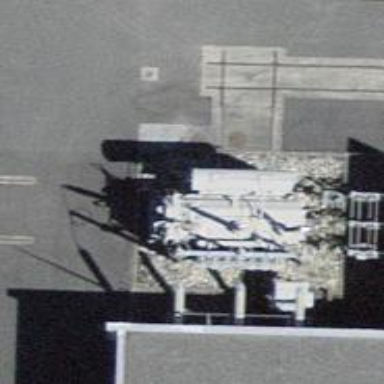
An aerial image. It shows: Transformer is shown.